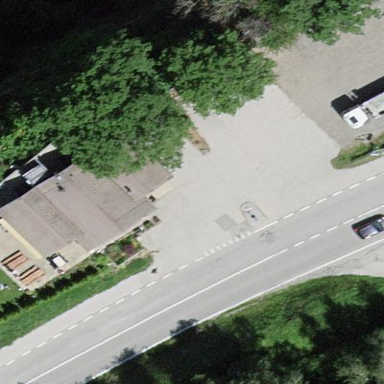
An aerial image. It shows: Restaurant in building.